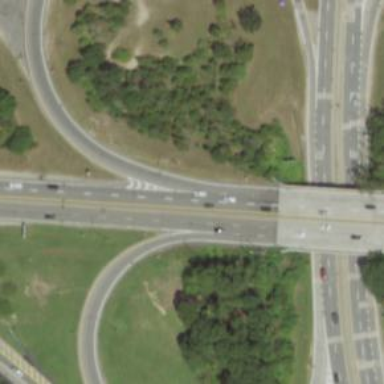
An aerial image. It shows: Motorway junction.